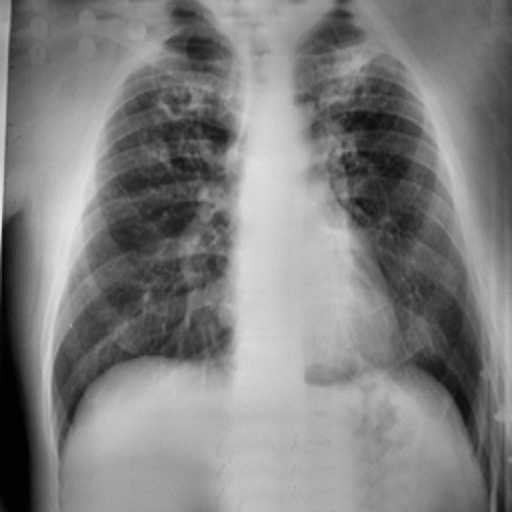
Finding: TUBERCULOSIS